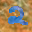
Label: 2